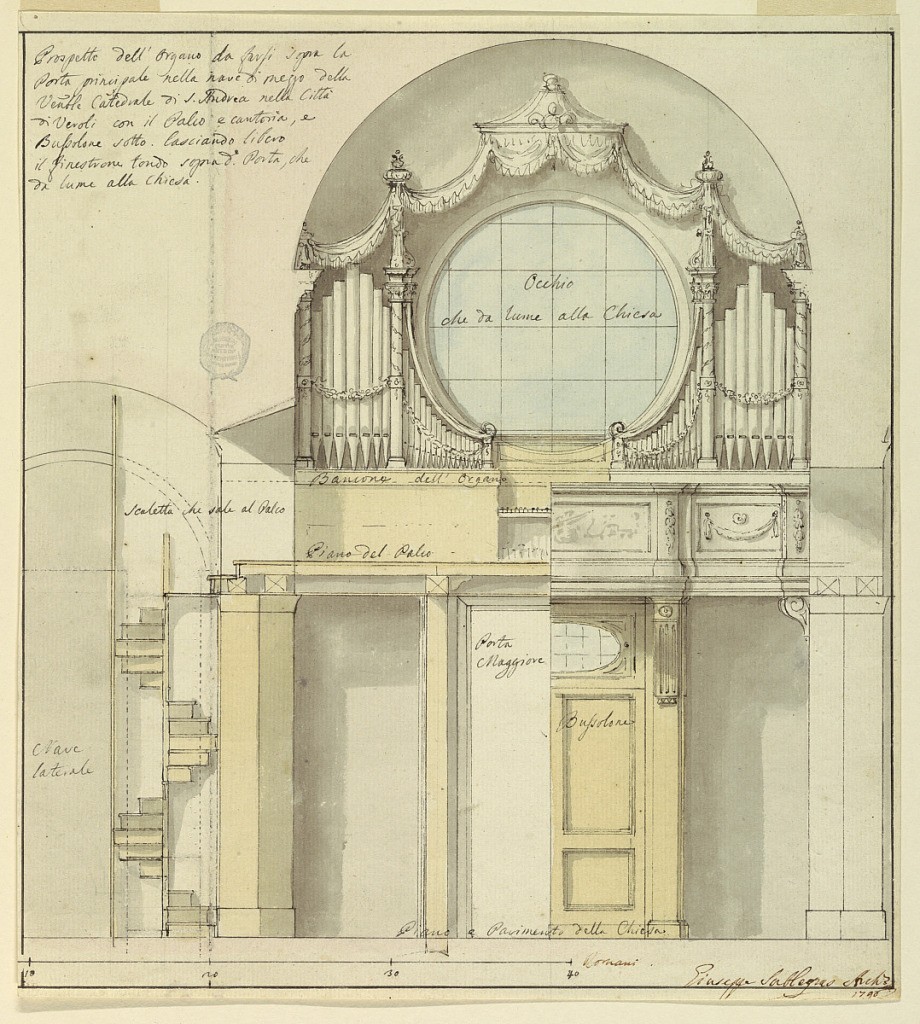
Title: Project: The organ and organ loft in the Cathedral in Veroli
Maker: Giuseppe Subleyras, Italian, 1745 – 1819
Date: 1796
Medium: Pencil and blank ink pen with yellowish brown, light blue, black, and light rose water colors on paper
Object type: Drawing
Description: The elevations of the wall of the middle strip with the main gateway and of most of an adjoining wall of a lateral strip are shown. The left hand of the doorway is shown opened with the inscription "Porta/Maggiore." Written in the closed doorway: "Bussolone." At the bottom of the doorway: "Piano e Pavimento della Chiesa." The carved parapet of the pit is shown in the right half and the organ with the dado supporting the pipes and the floor of the pit are shown in the left half with the inscription "Bancone dell' Organo" and "Piano del Palco." The pipes flank the circular window covered by a canopy. Written in the window: "Occhio/che da lume alla Chiesa." Winding stairs lead up to the pit at left with the inscriptions "Scaletta chi sale al Palco" on top and "Nave/laterale" beside. A caption on the top left reads "Prospetto dell' Organo da farsi sopra la/di Veroli con il Palco e cantoria, e Bussolone sotto. lasciando libero/il finestrone tondo sopra da Porta, che/da lume alla Chiesa." The scale at the bottom reads "40 Romani."